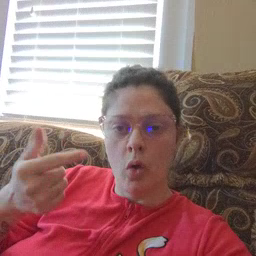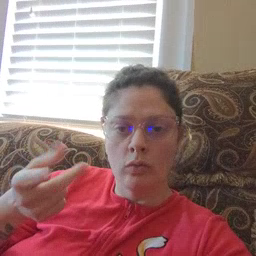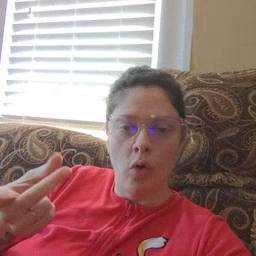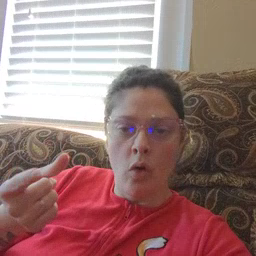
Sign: dog